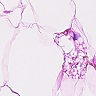
Metastatic tissue present: no